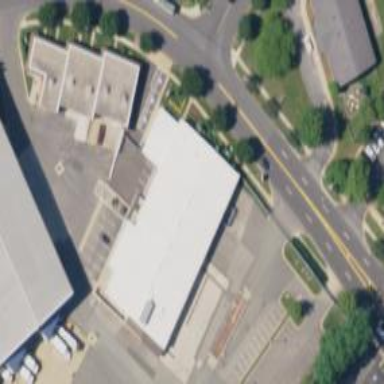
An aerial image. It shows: Commercial building hosting car rental service.